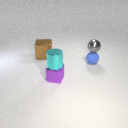
small blue rubber sphere to the right of large brown metal cube